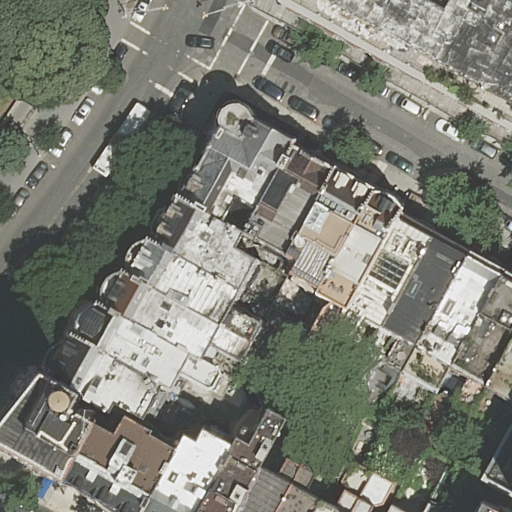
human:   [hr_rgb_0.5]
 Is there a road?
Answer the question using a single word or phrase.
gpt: yes

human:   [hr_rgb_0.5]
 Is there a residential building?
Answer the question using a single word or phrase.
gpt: yes

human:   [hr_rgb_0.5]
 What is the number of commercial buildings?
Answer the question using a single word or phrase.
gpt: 0

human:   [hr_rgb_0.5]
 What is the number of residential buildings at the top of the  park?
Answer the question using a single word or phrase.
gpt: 0

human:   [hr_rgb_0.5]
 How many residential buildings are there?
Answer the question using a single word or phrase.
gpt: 26

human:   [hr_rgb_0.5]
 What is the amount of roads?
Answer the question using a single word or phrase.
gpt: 2

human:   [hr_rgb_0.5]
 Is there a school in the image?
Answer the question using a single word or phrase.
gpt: yes

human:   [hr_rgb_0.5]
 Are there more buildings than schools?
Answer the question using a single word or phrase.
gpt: yes

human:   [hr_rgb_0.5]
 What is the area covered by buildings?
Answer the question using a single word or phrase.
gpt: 4471m2

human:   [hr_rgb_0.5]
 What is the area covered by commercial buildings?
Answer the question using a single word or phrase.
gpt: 0m2

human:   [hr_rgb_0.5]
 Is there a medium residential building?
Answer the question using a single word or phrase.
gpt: yes

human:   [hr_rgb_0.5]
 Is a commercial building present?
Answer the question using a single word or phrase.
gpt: no

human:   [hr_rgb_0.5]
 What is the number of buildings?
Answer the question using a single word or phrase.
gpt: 27

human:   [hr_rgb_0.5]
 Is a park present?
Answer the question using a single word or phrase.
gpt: yes

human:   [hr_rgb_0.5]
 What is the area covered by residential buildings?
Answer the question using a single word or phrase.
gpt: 4434m2

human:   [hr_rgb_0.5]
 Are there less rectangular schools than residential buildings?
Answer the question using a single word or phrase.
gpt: yes

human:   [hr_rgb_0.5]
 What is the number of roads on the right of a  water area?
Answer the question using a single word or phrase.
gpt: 0

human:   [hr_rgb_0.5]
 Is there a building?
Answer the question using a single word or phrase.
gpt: yes

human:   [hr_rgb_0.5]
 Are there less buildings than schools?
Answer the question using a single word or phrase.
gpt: no

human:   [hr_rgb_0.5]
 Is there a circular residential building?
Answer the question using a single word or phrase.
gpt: no

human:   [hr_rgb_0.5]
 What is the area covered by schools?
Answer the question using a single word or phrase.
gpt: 36m2

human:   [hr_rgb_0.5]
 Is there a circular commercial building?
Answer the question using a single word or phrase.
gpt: no

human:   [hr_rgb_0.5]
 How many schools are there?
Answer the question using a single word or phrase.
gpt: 1

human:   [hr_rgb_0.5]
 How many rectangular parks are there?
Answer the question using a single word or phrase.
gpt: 1

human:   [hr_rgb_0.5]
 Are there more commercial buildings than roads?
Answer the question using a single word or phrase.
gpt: no

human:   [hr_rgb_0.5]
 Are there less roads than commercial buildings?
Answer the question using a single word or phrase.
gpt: no

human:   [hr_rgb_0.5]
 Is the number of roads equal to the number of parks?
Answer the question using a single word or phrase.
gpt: no

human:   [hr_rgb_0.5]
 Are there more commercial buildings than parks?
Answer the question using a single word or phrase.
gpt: no

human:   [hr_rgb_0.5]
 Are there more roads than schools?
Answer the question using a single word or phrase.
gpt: yes

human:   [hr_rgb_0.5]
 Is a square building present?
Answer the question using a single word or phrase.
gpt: no

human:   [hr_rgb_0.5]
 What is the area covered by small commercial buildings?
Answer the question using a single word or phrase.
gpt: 0m2

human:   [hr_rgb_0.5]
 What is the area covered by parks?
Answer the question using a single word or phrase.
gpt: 434m2

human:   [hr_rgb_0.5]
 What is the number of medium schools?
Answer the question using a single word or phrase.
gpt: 0

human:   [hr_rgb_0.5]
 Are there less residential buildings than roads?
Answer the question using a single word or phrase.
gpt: no

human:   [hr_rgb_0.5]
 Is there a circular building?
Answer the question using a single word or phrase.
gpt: no

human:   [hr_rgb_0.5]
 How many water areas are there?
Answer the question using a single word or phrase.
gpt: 0

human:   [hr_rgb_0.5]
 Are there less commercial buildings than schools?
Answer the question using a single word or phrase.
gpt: yes

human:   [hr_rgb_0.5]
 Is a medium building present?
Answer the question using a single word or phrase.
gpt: yes

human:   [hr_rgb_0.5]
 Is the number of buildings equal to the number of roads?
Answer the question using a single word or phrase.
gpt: no

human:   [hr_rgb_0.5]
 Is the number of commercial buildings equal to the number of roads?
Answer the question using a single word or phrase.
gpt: no

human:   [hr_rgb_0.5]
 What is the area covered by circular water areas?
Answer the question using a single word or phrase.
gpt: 0m2

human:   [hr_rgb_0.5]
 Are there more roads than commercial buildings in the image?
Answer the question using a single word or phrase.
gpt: yes

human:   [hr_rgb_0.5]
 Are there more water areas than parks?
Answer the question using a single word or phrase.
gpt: no

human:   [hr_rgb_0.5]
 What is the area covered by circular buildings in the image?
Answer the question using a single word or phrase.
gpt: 0m2

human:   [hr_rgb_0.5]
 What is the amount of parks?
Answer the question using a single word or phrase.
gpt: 1

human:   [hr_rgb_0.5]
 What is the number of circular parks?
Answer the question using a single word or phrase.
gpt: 0

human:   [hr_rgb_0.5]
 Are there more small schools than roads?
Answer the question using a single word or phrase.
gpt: no

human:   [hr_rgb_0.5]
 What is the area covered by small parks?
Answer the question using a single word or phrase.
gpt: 0m2

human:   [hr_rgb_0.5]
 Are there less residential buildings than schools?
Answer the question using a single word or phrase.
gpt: no

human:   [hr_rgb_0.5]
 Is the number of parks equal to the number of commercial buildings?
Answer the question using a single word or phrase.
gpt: no

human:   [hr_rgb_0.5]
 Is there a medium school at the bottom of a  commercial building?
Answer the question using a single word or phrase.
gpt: no

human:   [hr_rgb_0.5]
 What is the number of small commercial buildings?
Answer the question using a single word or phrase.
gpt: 0

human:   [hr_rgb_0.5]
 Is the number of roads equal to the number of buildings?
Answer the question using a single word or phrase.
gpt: no

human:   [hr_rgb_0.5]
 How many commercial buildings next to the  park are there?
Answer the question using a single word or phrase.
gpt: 0

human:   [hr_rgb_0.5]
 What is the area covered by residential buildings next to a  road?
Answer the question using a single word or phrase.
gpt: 4434m2

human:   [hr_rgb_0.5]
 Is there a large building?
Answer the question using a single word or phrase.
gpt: yes

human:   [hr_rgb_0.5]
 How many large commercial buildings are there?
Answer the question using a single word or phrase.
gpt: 0

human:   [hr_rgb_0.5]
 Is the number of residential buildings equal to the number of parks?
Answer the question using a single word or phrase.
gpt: no

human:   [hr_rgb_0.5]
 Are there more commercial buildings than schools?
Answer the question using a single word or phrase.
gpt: no

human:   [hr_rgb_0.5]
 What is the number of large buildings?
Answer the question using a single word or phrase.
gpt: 1

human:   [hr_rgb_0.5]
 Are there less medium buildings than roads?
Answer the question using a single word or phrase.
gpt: no

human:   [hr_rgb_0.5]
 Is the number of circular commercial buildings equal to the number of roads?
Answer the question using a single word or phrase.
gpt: no

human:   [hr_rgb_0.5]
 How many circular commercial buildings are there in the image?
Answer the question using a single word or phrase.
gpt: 0

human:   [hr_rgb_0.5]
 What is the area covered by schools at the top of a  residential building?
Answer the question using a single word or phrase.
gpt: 36m2